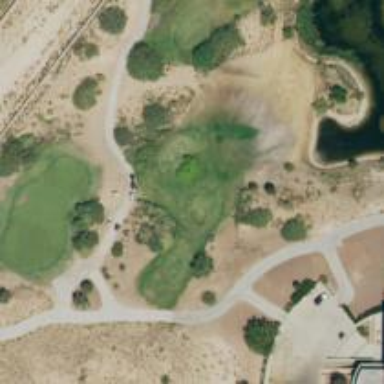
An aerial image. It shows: Golf tee on grassy land.